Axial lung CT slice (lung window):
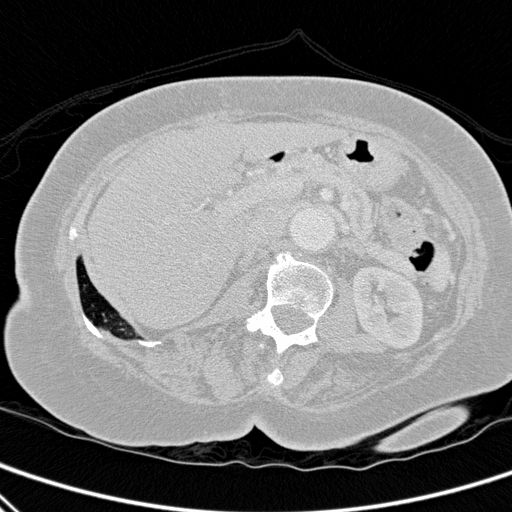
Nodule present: no